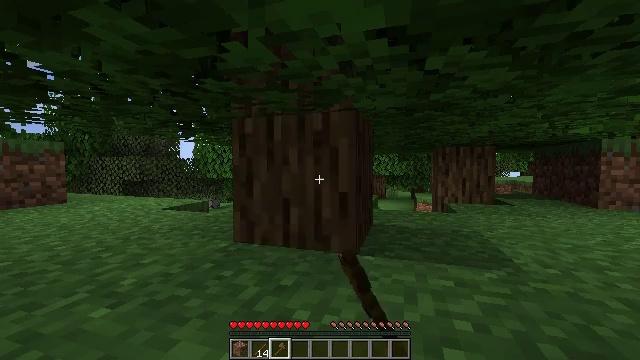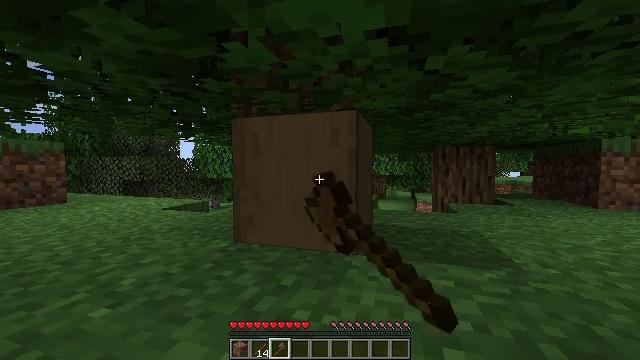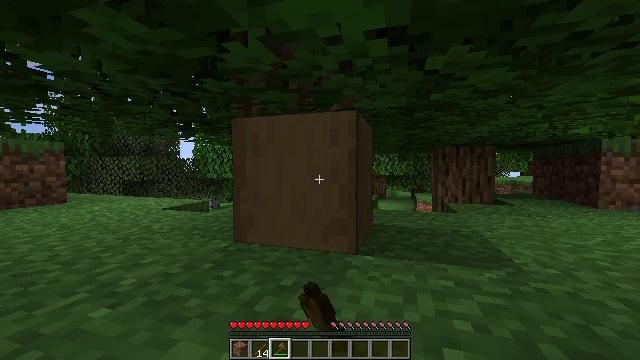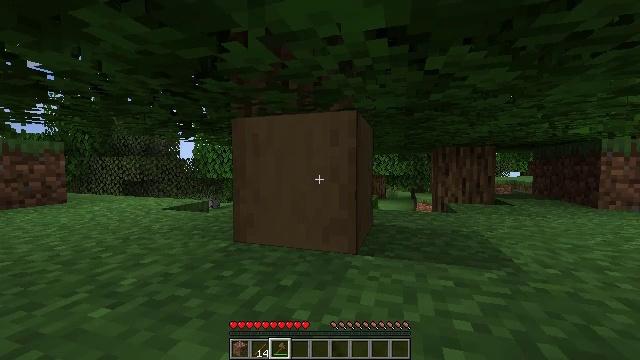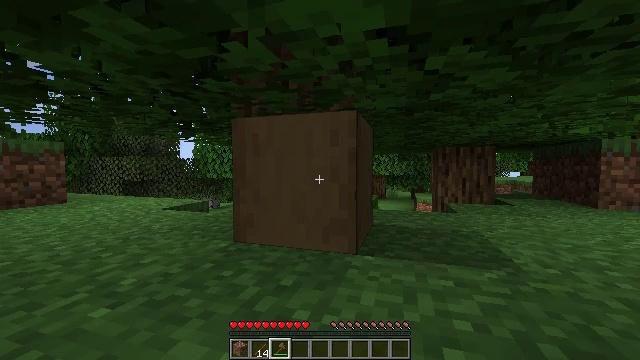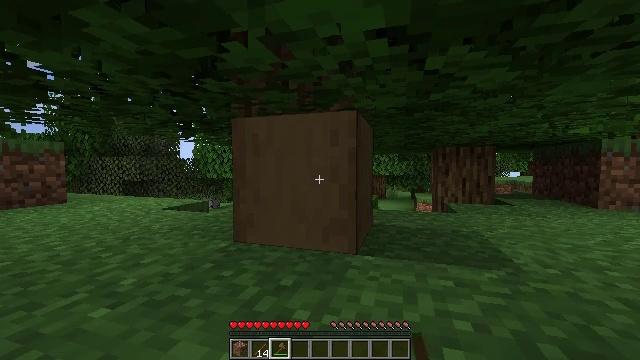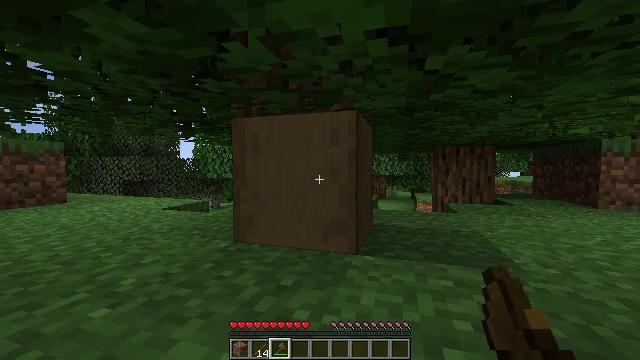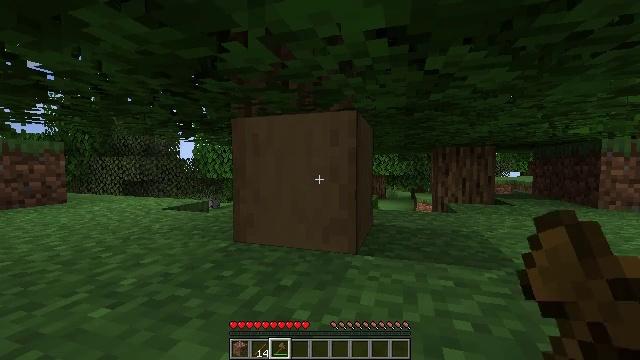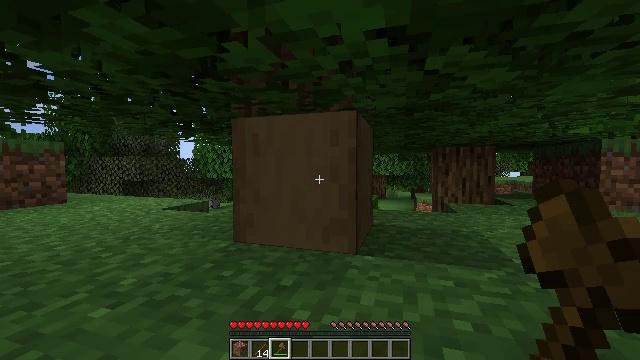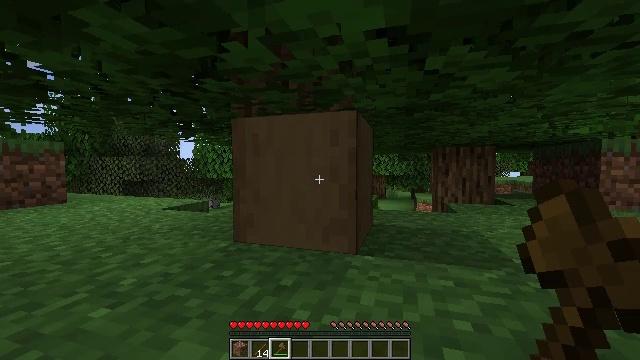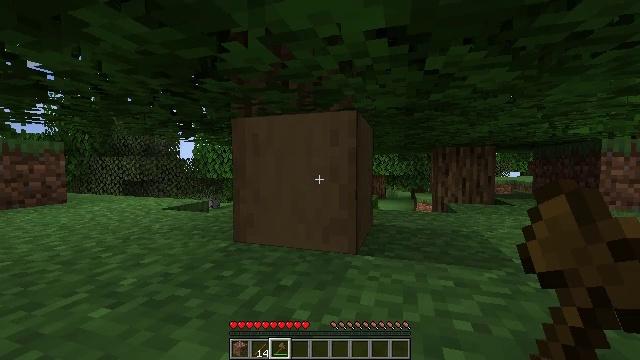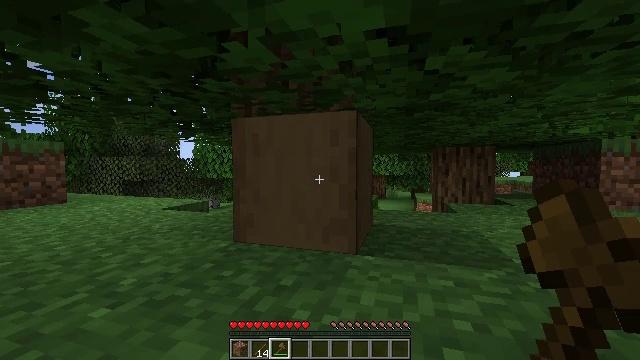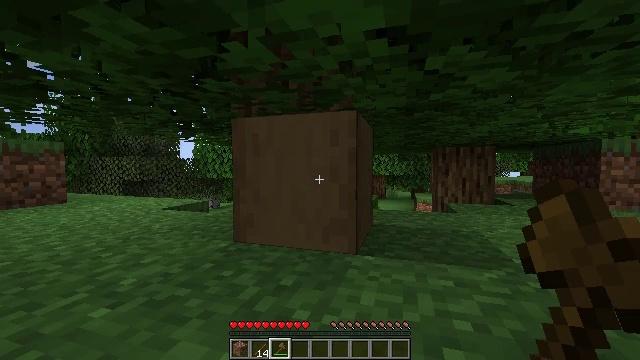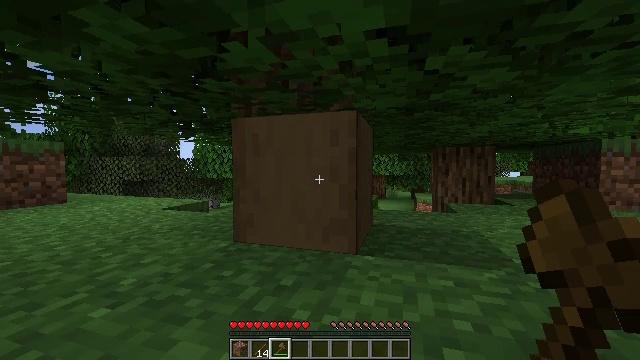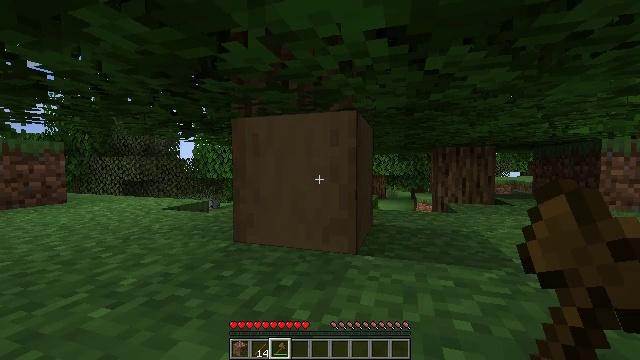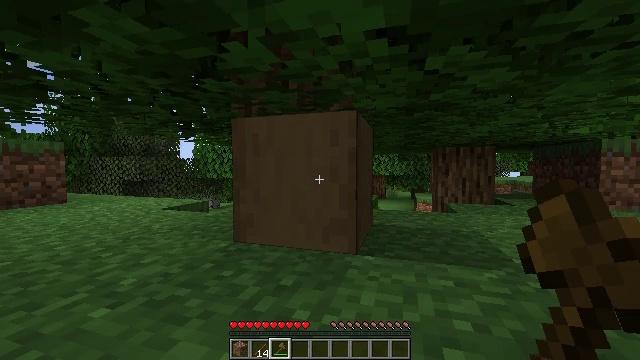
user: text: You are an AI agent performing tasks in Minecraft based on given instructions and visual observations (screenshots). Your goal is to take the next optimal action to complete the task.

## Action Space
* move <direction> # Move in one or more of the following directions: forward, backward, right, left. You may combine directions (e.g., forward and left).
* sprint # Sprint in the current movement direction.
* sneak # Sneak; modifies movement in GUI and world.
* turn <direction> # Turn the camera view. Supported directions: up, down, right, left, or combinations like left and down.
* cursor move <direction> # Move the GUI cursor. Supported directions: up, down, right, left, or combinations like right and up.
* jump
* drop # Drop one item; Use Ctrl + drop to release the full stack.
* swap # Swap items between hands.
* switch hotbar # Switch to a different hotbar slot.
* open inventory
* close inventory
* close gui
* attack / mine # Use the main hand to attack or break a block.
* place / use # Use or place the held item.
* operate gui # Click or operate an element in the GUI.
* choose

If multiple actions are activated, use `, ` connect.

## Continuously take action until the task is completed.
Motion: motion action
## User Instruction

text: Retrieve the stripped oak log.
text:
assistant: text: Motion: use / place
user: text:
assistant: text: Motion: use / place
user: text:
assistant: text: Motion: use / place
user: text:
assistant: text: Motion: use / place
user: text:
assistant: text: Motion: use / place
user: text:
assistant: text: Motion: use / place
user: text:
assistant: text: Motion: use / place
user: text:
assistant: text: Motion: use / place
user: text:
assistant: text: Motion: use / place
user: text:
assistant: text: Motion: use / place
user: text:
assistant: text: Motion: use / place
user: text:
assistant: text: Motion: use / place
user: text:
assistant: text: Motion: use / place
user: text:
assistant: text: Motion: use / place
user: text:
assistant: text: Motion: use / place
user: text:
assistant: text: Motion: no_op
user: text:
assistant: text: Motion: no_op
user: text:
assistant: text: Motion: no_op
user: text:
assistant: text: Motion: no_op
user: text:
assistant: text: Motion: no_op
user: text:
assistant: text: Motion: attack / mine
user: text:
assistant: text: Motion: attack / mine
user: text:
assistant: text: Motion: attack / mine
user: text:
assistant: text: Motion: attack / mine
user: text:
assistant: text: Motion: attack / mine
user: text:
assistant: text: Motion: attack / mine
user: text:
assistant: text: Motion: attack / mine
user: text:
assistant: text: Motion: attack / mine
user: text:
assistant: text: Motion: attack / mine
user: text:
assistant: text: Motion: attack / mine